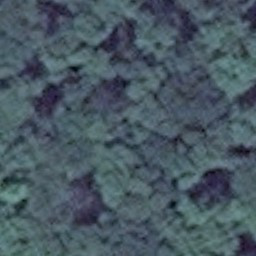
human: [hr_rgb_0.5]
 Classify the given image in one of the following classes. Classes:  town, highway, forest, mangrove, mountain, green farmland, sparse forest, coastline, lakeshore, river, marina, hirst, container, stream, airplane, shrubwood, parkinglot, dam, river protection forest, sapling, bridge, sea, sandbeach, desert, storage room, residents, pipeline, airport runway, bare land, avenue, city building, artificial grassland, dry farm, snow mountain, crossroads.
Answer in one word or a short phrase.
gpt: forest